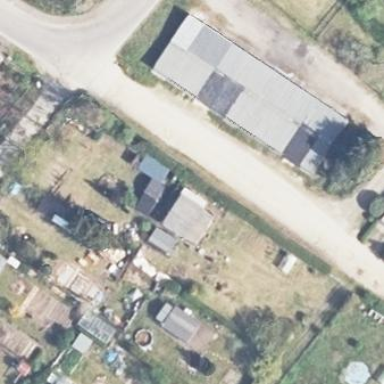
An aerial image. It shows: Group of garages.